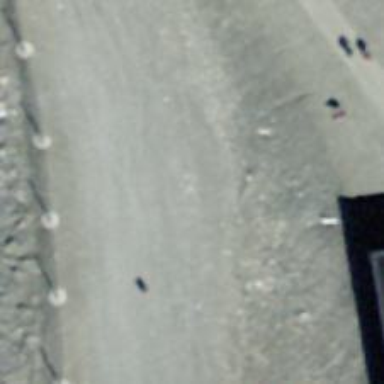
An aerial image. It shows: Downhill skiing track.